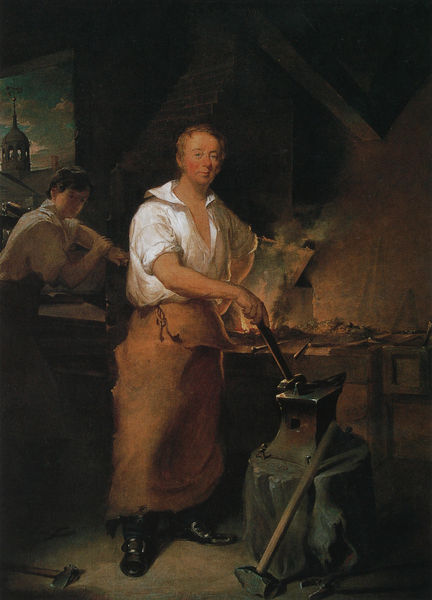
Titel: Pat Lyon at the Forge
Künstler: John Neagle
Standort: Boston (Massachusetts)
Institution: Museum of Fine Arts
Schlagwörter: blau, dunkel, feuer, gemälde, hand, haut, himmel, kopf, mann, schatten, schurz, weiß, wolken, gelb, kirchturm, ocker, stadt, abend, braun, fenster, frau, grau, hell, holz, laterne, licht, männer, nacht, nase, orange, raum, schwarz, tisch, zimmer, ölbild, ausblick, blick, gebäude, rot, wolke, beige, hochformat, hemd, wand, augen, blicke, gesicht, inkarnat, kragen, mensch, sockel, stein, ärmel, bildnis, innenraum, portrait, porträt, öl, stamm, kirche, rauch, boden, interieur, pose, realismus, arbeit, genre, kamin, ofen, rund, schuppen, turm, turmspitze, schürze, zwei, schuhe, jungen, arbeiten, heiß, hemden, warm, hitze, dorf, giebel, bank, arbeiter, kuppel, dampf, glanz, metall, balken, junge, stofflichkeit, abendstimmung, rothaarig, schnalle, eisen, zangen, flamme, knabe, durchblick, glockenturm, glut, inkarant, stiefel, ganzkörper, kontraste, jüngling, handwerker, werkstatt, werkzeug, glocke, axt, hammer, leder, esse, manufaktur, schnallenschuhe, geselle, beil, träger, meister, schnallen, dachbalken, kauffmann, dachgiebel, schmied, schmiede, werkbank, amboss, holzklotz, attribute, schmieden, aussciht, meißel, schweiß, lehrling, schlosser, schnapsnase, hämmer, schüre, gehilfe, lederschurz, lederschürze, lehrjunge, szeniert, vorschlaghammer, brenneisen, potzrait, stadt kirche gehilfe männer braun+schuhe stiefel